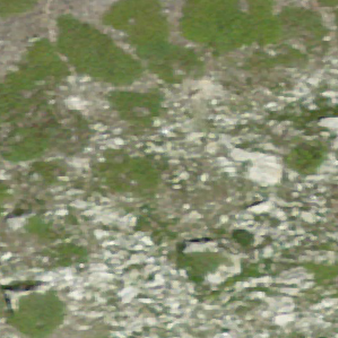
Label: other